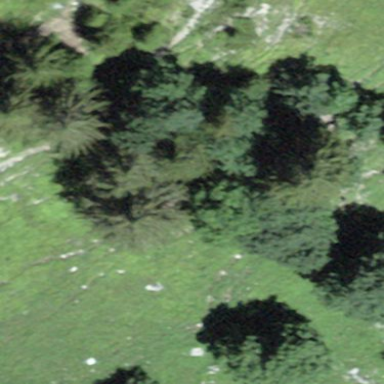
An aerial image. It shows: Forest area.